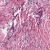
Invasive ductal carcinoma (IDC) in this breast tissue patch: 1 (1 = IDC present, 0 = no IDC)